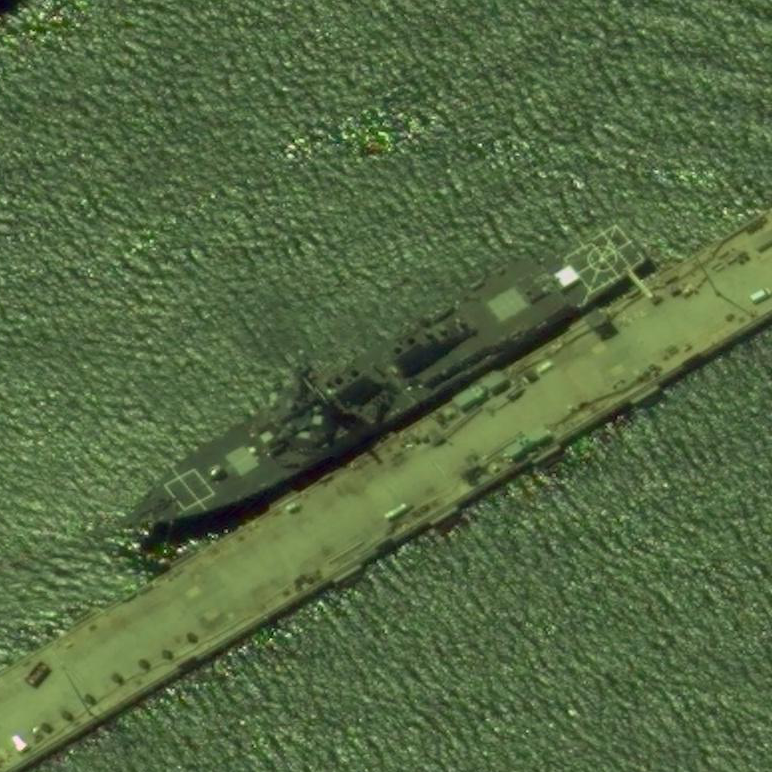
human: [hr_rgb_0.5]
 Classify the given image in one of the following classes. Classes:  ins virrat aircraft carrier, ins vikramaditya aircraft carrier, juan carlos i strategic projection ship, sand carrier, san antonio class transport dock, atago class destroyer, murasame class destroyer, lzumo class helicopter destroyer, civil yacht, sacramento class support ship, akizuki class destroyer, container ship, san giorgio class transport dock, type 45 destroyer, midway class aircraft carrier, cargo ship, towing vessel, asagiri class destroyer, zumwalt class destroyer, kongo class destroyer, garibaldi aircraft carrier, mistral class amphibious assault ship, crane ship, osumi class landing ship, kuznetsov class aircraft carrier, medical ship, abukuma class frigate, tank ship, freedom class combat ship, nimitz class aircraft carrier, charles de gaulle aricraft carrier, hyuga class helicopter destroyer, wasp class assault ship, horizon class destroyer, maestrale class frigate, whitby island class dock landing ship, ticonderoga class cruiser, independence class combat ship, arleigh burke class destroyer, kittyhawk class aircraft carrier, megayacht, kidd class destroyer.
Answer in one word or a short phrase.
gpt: Arleigh Burke class destroyer